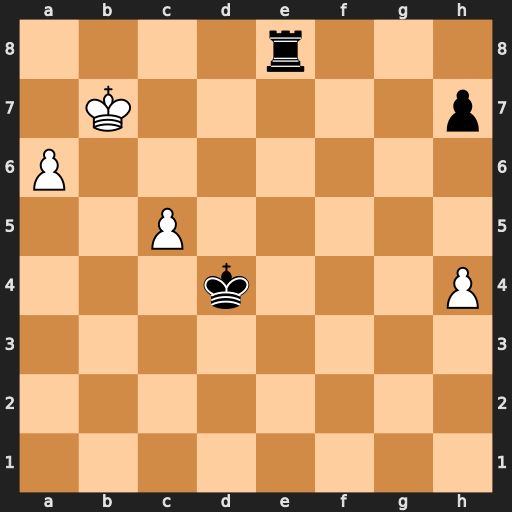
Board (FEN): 4r3/1K5p/P7/2P5/3k3P/8/8/8
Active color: w
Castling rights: -
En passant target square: -
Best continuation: c6 Kc5 c7